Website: bh-photo
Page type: billing-address
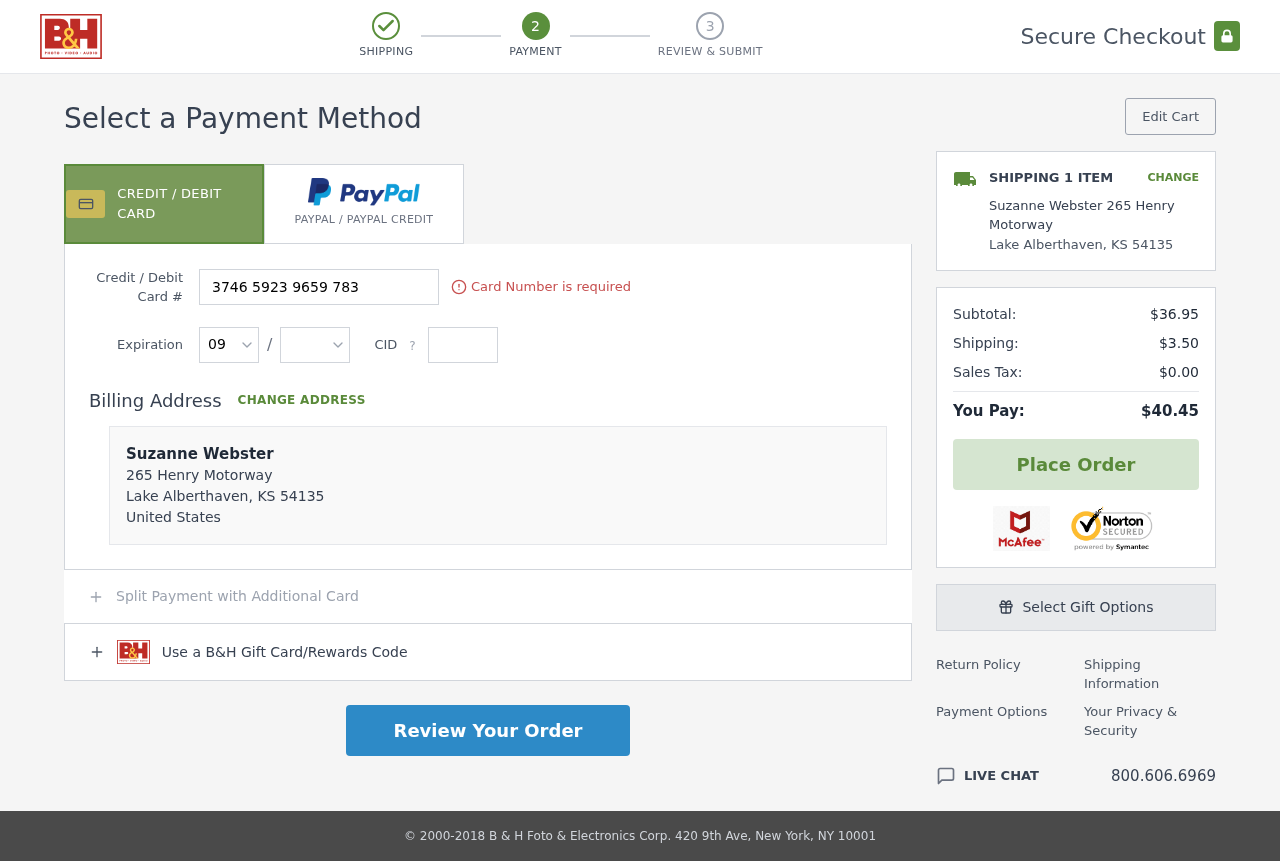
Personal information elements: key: PII_CARD_CVV
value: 2690
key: PII_CARD_EXPIRY_MONTH
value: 09
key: PII_CARD_EXPIRY_YEAR
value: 28
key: PII_CARD_NUMBER
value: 3746 5923 9659 783
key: PII_CITY
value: Lake Alberthaven
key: PII_COUNTRY
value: United States
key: PII_FULLNAME
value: Suzanne Webster
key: PII_FULLNAME2
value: Suzanne Webster
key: PII_POSTCODE
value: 54135
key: PII_STATE_ABBR
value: KS
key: PII_STREET
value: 265 Henry Motorway
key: PII_POSTCODE_FULL
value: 54135
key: PII_POSTCODE_NUMERIC
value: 54135
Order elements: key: ORDER_NUM_ITEMS
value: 1
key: ORDER_SUBTOTAL
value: $36.95
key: ORDER_SHIPPING_COST
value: $3.50
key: ORDER_TAX
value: $0.00
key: ORDER_TOTAL
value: $40.45